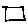
Label: square